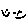
Label: smiley face